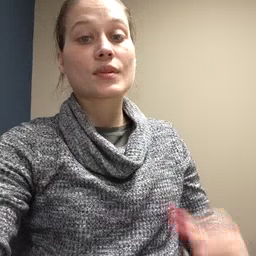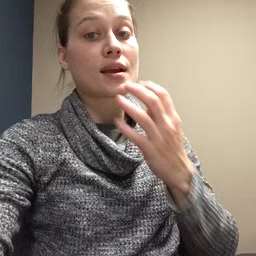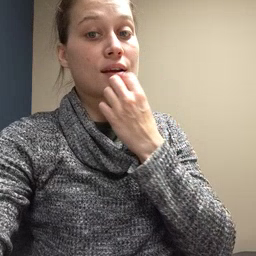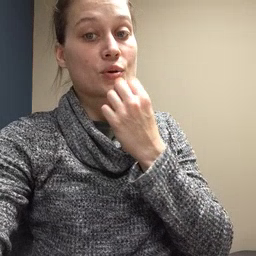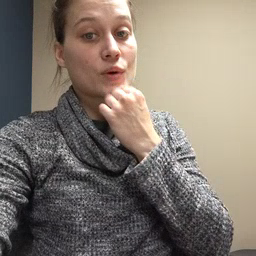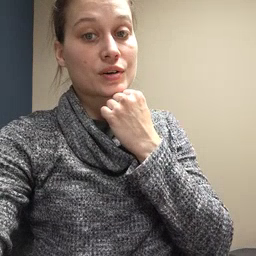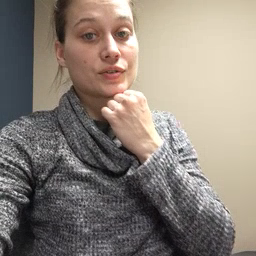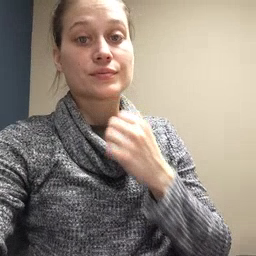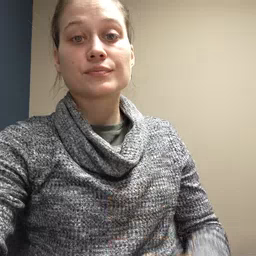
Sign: underwear